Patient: sex F, age 63
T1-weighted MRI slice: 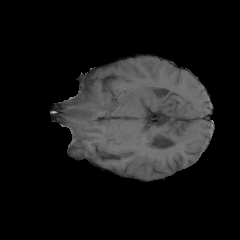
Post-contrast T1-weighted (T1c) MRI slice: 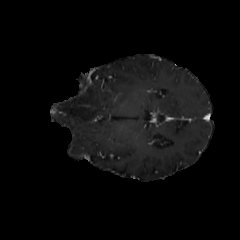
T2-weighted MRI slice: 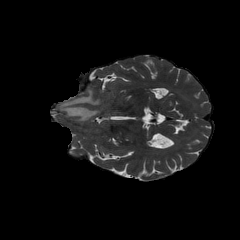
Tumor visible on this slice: yes
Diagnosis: Glioblastoma, IDH-wildtype
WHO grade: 4